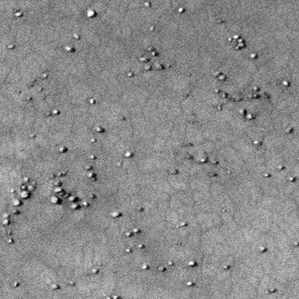
Label: frost